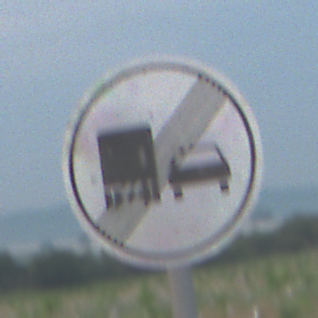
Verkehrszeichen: EndeUeberholverbotKraftfahrzeuge
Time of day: SunriseSunset
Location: Outdoor (Nature)
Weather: PartlyCloudy
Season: NotSpecified
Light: Natural